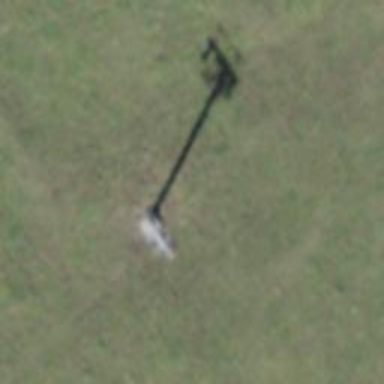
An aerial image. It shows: Pylon used for aerialway.